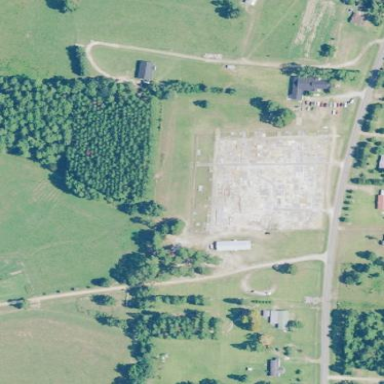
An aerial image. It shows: Cemetery with graves.